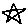
Label: star